Aerial crown-view tile of a tropical tree (Barro Colorado Island, Panama), acquired 20240813:
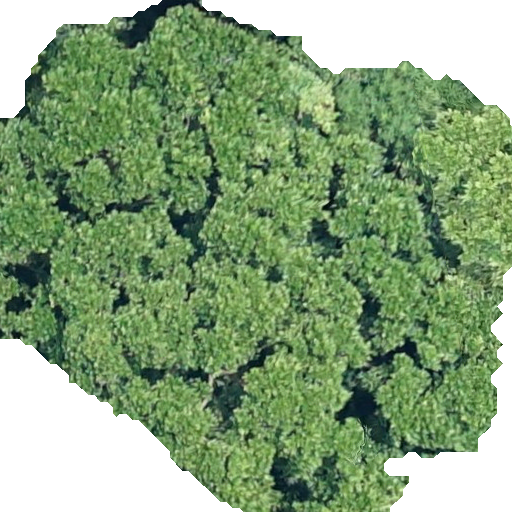
Species: Anacardium excelsum
GBIF accepted scientific name: Anacardium excelsum
Crown area: 317.89 m²